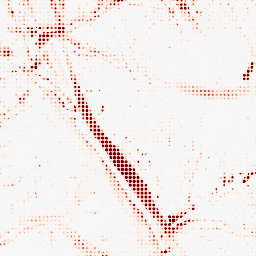
Category: morphological
Decomposition family: morphological_diamond
Decomposition parameters: operation: opening
radius: 10
Upsampling method: sinc_hamming
Upsampling parameters: scale: 8
kernel_size: 4
Upsampling scale: 8